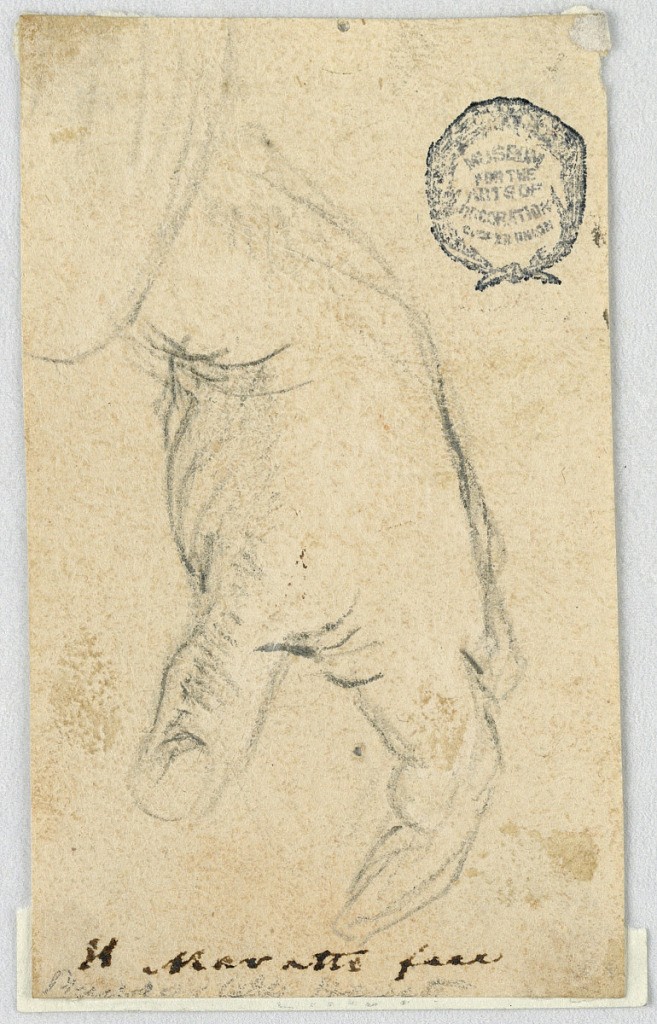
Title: Drawing: A hanging left hand
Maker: Carlo Maratti, Italian, 1625 - 1713
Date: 1650–1700
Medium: Black crayon on light gray paper
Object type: Drawing
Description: Vertical composition of a hanging left hand. Shown from the inner side in profile, above at left are the outlines of the sleeve.